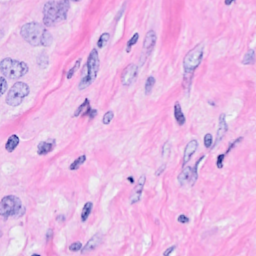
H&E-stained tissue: Breast